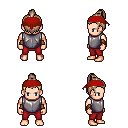
a pixel art fantasy rpg character, male body template, human, light skin, steel chest armor, red pants, white blonde short topknot hairstyle, red bandana, cloth bracers, four views (front, back, left, right), 2x2 character sprite sheet, small pixel art, hard edges, no anti-aliasing